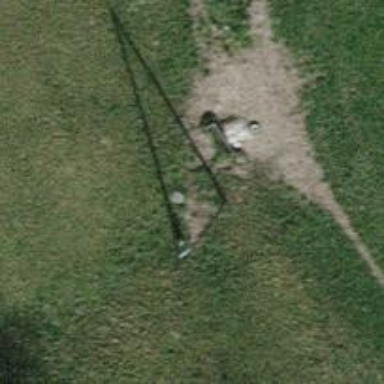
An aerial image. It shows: Power pole.